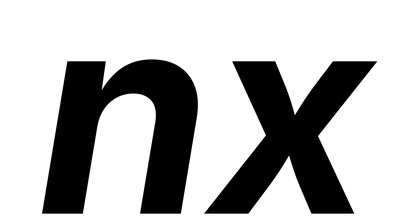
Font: Inter-Italic_Bold_Italic